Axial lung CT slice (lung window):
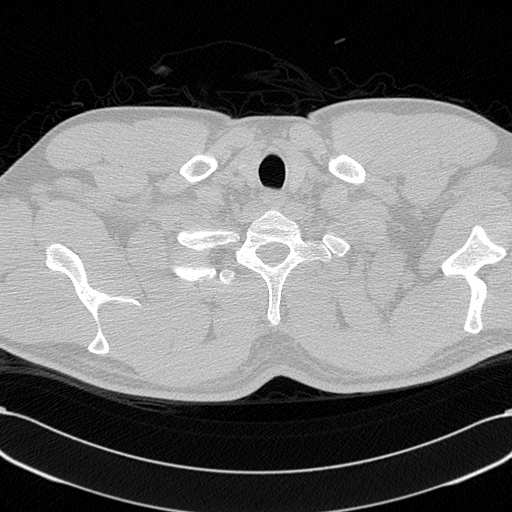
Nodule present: no